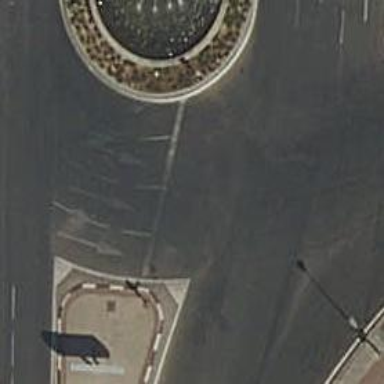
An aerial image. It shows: Circular junction on tertiary road.